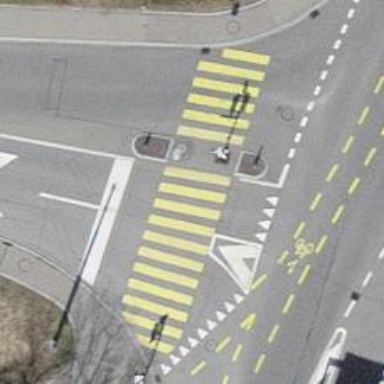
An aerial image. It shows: Crossing with traffic signals and central island.